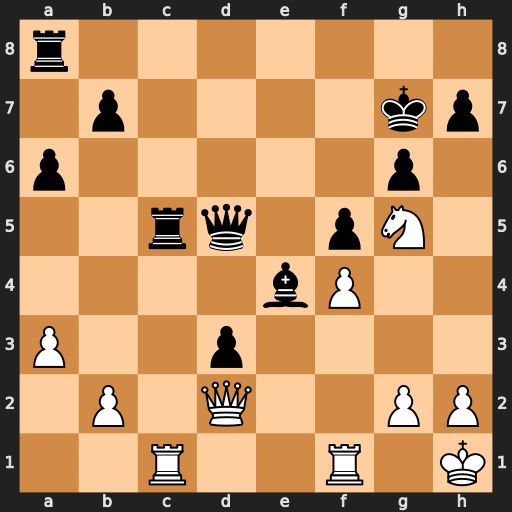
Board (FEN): r7/1p4kp/p5p1/2rq1pN1/4bP2/P2p4/1P1Q2PP/2R2R1K
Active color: w
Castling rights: -
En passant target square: -
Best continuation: Rxc5 Qxc5 Ne6+ Kh8 Nxc5